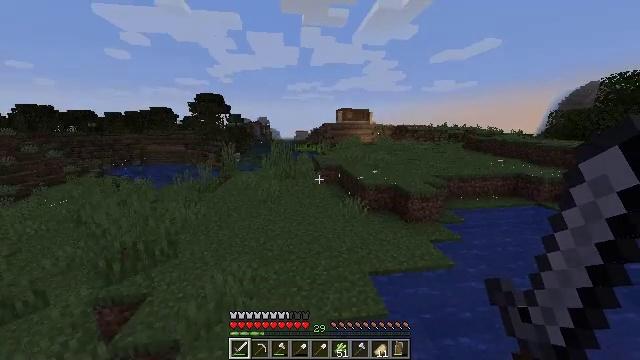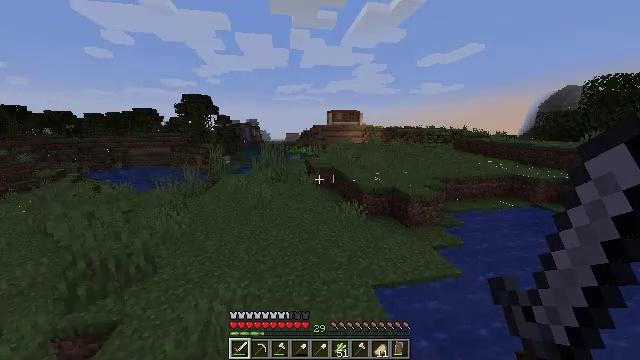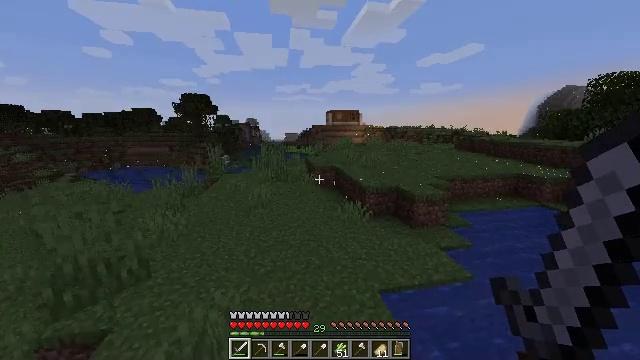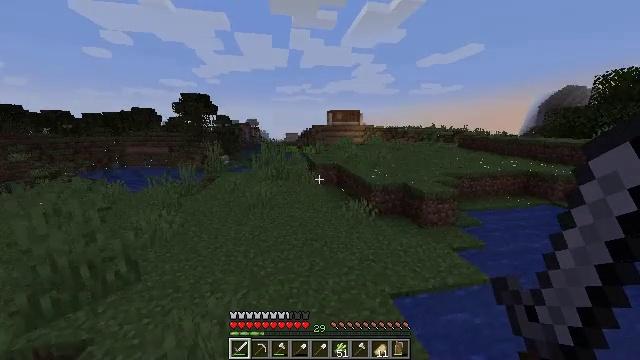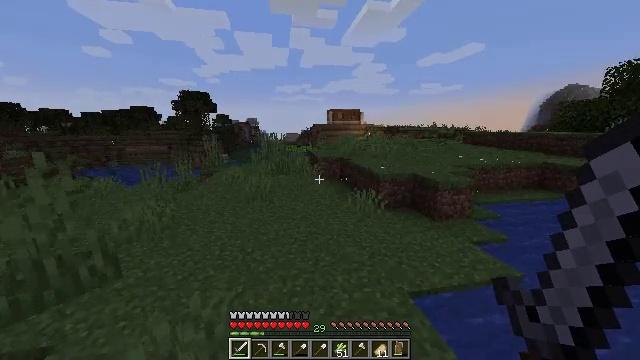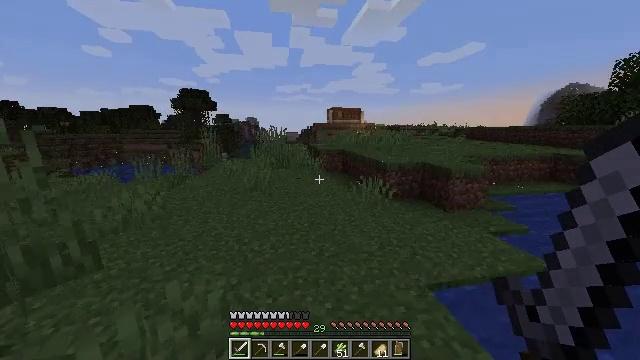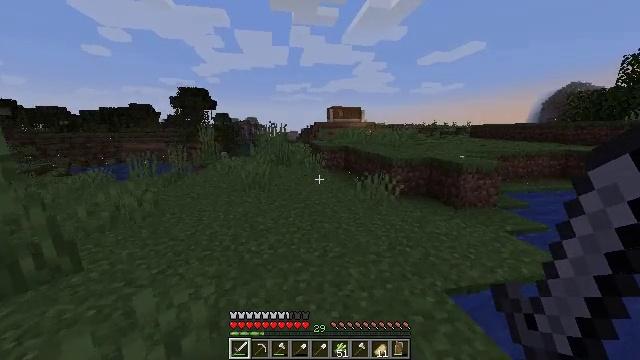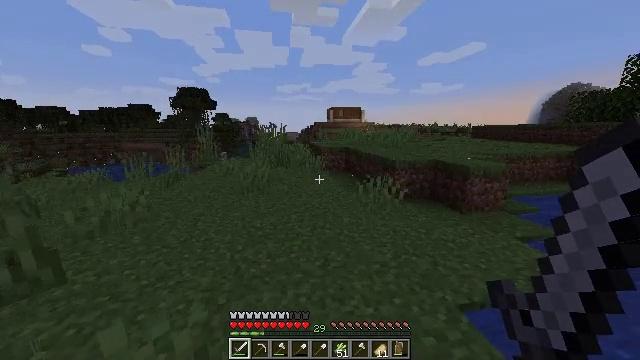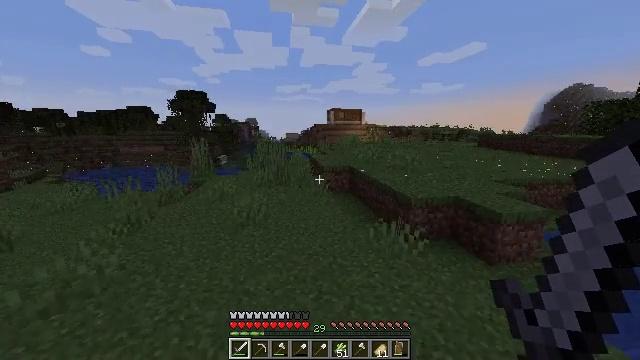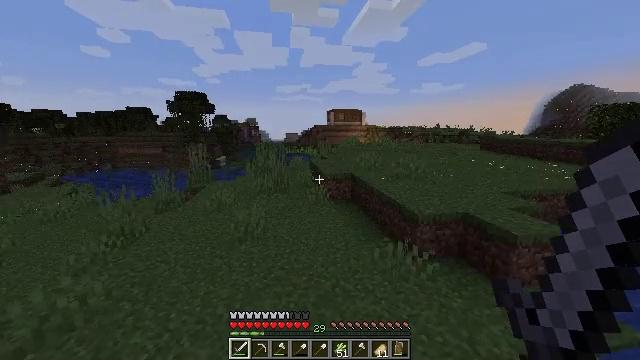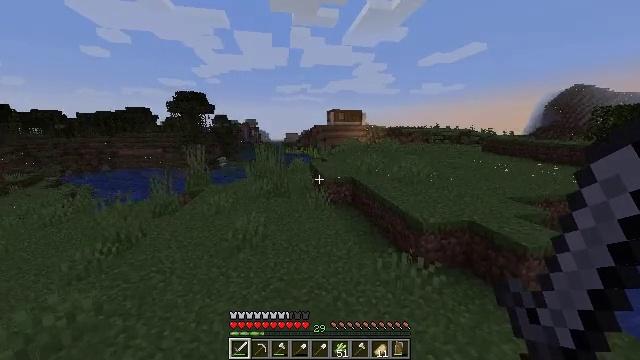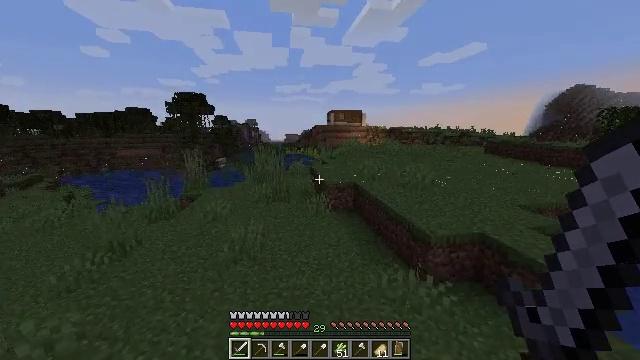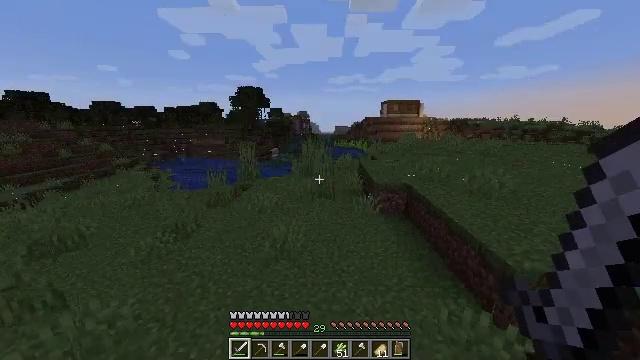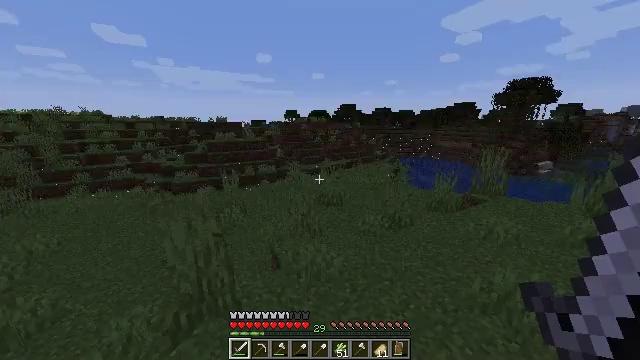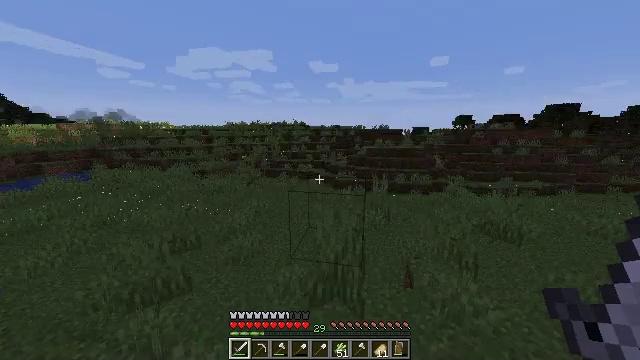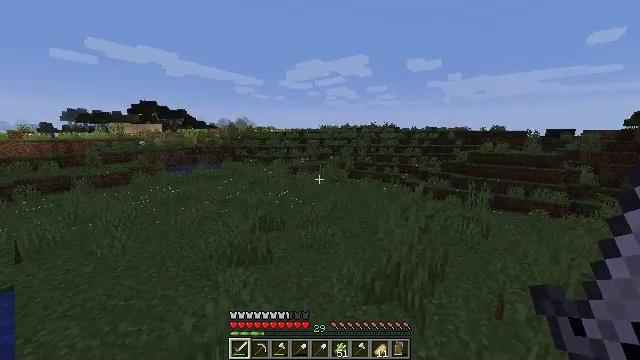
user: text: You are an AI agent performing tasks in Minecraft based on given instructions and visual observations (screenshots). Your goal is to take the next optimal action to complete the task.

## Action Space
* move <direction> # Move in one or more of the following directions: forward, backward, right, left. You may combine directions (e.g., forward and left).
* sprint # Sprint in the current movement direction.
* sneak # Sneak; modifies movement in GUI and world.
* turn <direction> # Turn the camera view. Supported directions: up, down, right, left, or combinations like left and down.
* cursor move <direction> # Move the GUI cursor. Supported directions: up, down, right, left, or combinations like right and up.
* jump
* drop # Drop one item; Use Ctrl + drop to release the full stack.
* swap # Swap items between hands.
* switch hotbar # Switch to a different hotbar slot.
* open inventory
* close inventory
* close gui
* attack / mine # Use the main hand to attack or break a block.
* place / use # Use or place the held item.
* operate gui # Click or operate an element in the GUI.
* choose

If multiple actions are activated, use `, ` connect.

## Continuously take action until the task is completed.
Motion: motion action
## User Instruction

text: Left click on the black bed to break it.
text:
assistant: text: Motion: move forward, sprint, turn right, jump
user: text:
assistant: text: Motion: move forward, sprint, jump
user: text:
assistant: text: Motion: move forward, sprint, jump
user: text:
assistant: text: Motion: move forward, sprint, jump
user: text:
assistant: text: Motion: move forward, sprint, jump
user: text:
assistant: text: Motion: move forward, sprint, jump
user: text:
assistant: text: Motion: move forward, sprint, jump
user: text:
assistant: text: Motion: move forward, sprint, jump
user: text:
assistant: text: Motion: move forward, sprint, jump
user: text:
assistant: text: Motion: move forward, sprint, jump
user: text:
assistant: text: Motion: move forward, sprint, jump
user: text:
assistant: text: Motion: move forward, sprint, turn left and down, jump
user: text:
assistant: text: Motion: move forward, sprint, turn left
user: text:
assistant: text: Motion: move forward, sprint, turn left and up
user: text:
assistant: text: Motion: move forward, sprint, turn left
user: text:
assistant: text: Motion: move forward, sprint, turn left
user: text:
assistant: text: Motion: move forward, sprint
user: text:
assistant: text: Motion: move forward, sprint
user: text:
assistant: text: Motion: move forward, sprint, turn left
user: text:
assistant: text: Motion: move forward, sprint, turn left and down
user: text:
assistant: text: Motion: move forward, sprint, turn left and down
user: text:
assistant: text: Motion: move forward, sprint, turn left, jump
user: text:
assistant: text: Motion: move forward, sprint, turn left, jump
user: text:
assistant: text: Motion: move forward, sprint, jump
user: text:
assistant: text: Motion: move forward, sprint, jump
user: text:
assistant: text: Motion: move forward, sprint, jump
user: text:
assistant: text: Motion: move forward, sprint, jump
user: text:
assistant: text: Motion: move forward, sprint, jump
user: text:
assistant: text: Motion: move forward, sprint, jump
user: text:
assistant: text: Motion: move forward, sprint, jump